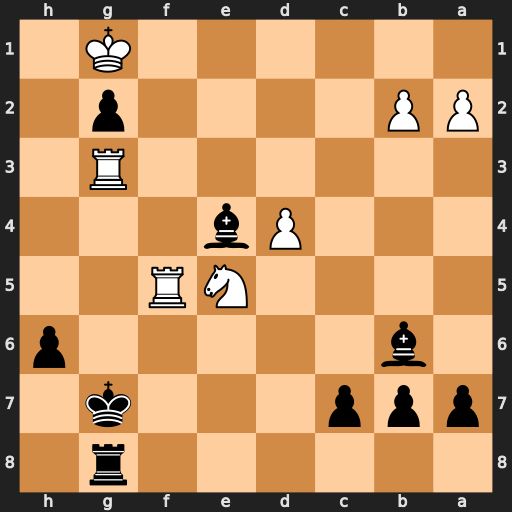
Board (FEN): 6r1/ppp3k1/1b5p/4NR2/3Pb3/6R1/PP4p1/6K1
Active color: b
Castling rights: -
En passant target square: -
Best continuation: Kh8 Rxg8+ Kxg8 Rf2 Bxd4